Question: I'm using Xcode 6.2.
Anybody able to upload Apple Watch apps to iTunes yet?

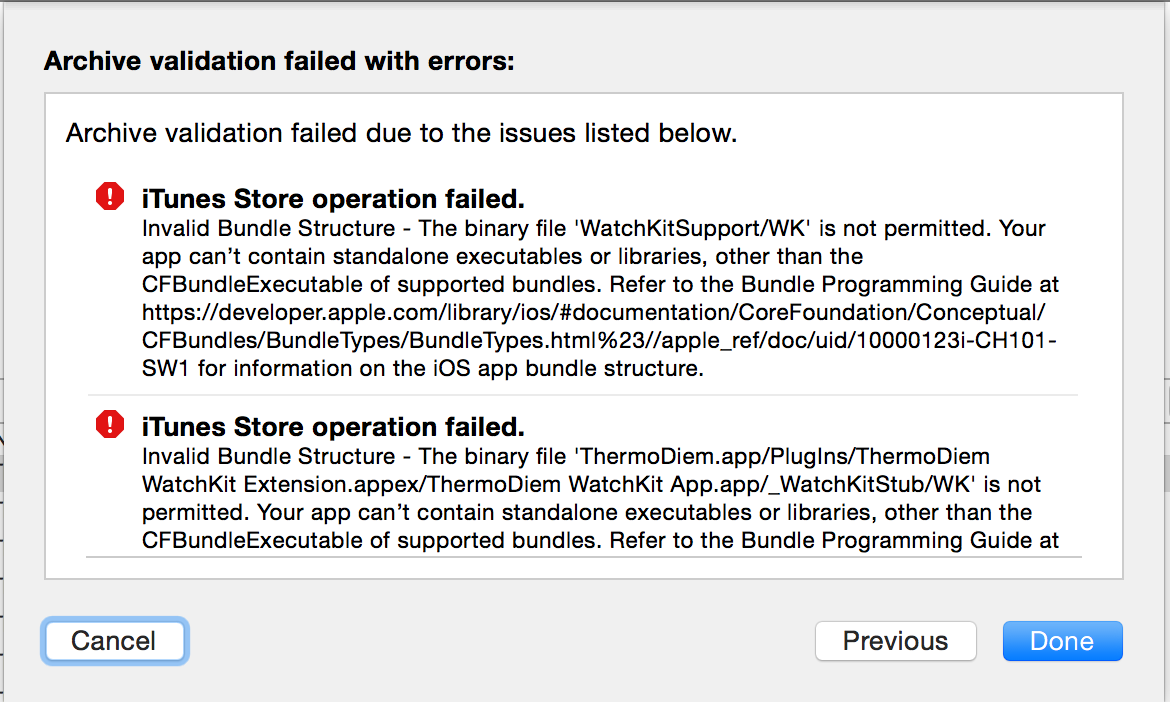
Answer: No, you can't submit apps with a WatchKit extension yet. See the bottom of <URL>. It still says
> Please Note: Apps built with Xcode 6.2 and iOS 8.2 SDK may be
submitted to the App Store. However, WatchKit extensions are not
accepted at this time.